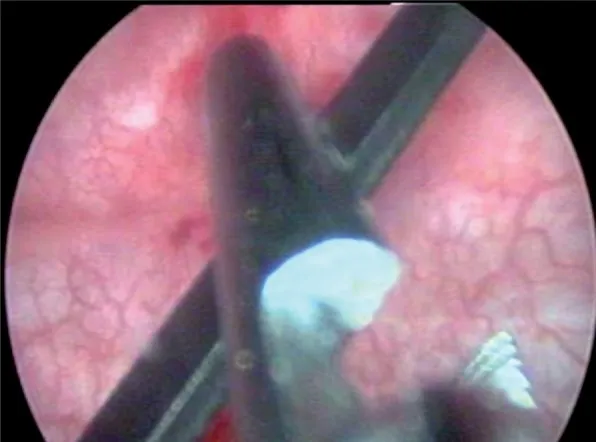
Cystoscopic view of holding broken blade with Double J removal forceps.
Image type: endoscopy (airway_endoscopy)